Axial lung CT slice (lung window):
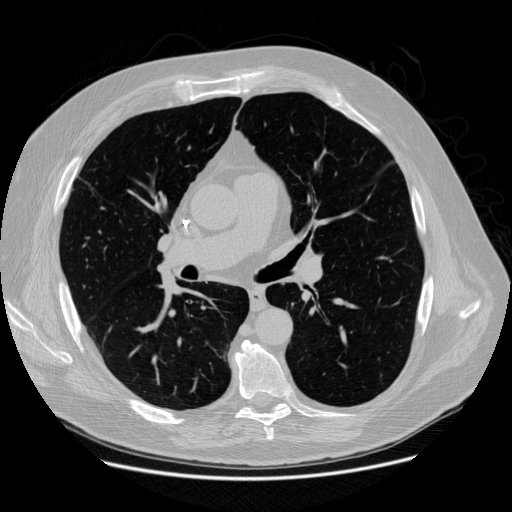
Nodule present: no